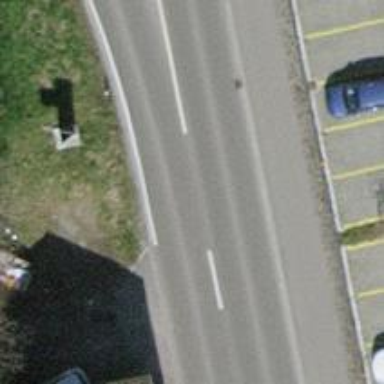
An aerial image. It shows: Secondary road with asphalt surface and separate sidewalk.